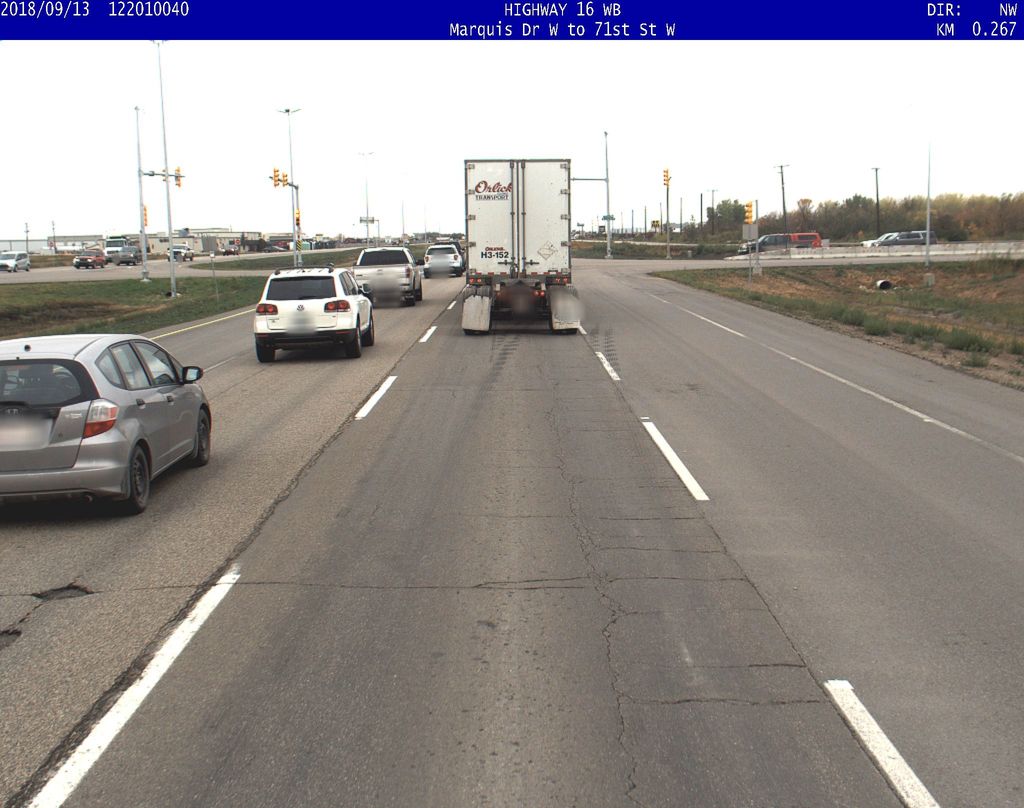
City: saskatoon